Interaction volume radius: 5 \u00c5
Interaction volume height: 45 \u00c5
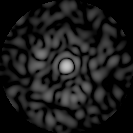
Disorder parameter: 0.8495